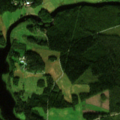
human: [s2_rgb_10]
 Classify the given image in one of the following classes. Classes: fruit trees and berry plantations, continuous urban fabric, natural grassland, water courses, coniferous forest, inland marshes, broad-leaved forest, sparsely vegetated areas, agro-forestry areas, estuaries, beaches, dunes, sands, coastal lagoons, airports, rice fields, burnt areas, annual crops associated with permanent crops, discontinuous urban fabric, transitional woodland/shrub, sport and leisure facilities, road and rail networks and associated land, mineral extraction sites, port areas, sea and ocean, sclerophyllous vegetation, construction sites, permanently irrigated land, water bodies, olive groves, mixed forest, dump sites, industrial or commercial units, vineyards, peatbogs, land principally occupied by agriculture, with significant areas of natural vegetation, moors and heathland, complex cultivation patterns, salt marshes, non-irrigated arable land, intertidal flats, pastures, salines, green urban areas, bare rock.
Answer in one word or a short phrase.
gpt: land principally occupied by agriculture, with significant areas of natural vegetation, coniferous forest, mixed forest, water bodies